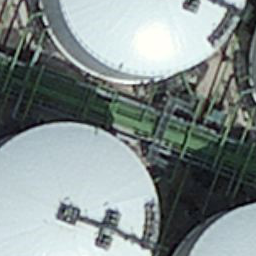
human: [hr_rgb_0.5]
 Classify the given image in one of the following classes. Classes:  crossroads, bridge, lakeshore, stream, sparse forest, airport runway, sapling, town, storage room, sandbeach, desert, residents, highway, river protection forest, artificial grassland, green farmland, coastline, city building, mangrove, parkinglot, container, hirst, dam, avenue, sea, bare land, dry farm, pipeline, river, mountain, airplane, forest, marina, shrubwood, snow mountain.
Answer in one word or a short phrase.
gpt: storage room